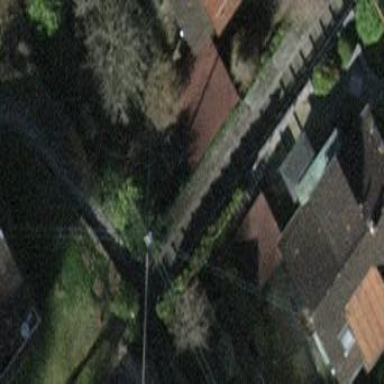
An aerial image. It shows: Detached building.